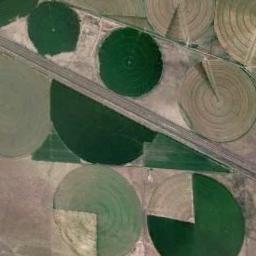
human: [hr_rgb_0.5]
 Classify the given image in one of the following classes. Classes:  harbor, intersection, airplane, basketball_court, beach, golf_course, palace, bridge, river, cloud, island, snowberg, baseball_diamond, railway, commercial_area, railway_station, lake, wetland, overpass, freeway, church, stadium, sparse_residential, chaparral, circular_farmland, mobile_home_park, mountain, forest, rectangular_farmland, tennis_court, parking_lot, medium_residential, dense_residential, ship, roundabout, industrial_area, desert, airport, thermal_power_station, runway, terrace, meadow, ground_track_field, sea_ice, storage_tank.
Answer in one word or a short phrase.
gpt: circular_farmland